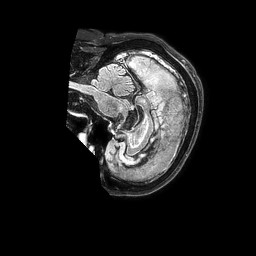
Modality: FLAIR
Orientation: sagittal
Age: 64
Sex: male
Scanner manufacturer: philips
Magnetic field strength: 3 T
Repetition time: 4.8 s
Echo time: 0.34 s